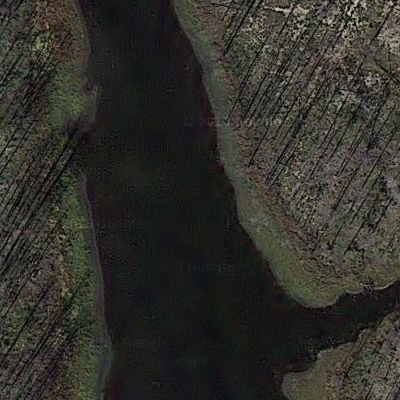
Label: dRiverLake